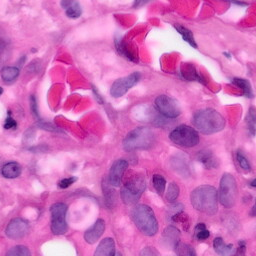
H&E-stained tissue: Pancreatic